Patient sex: M
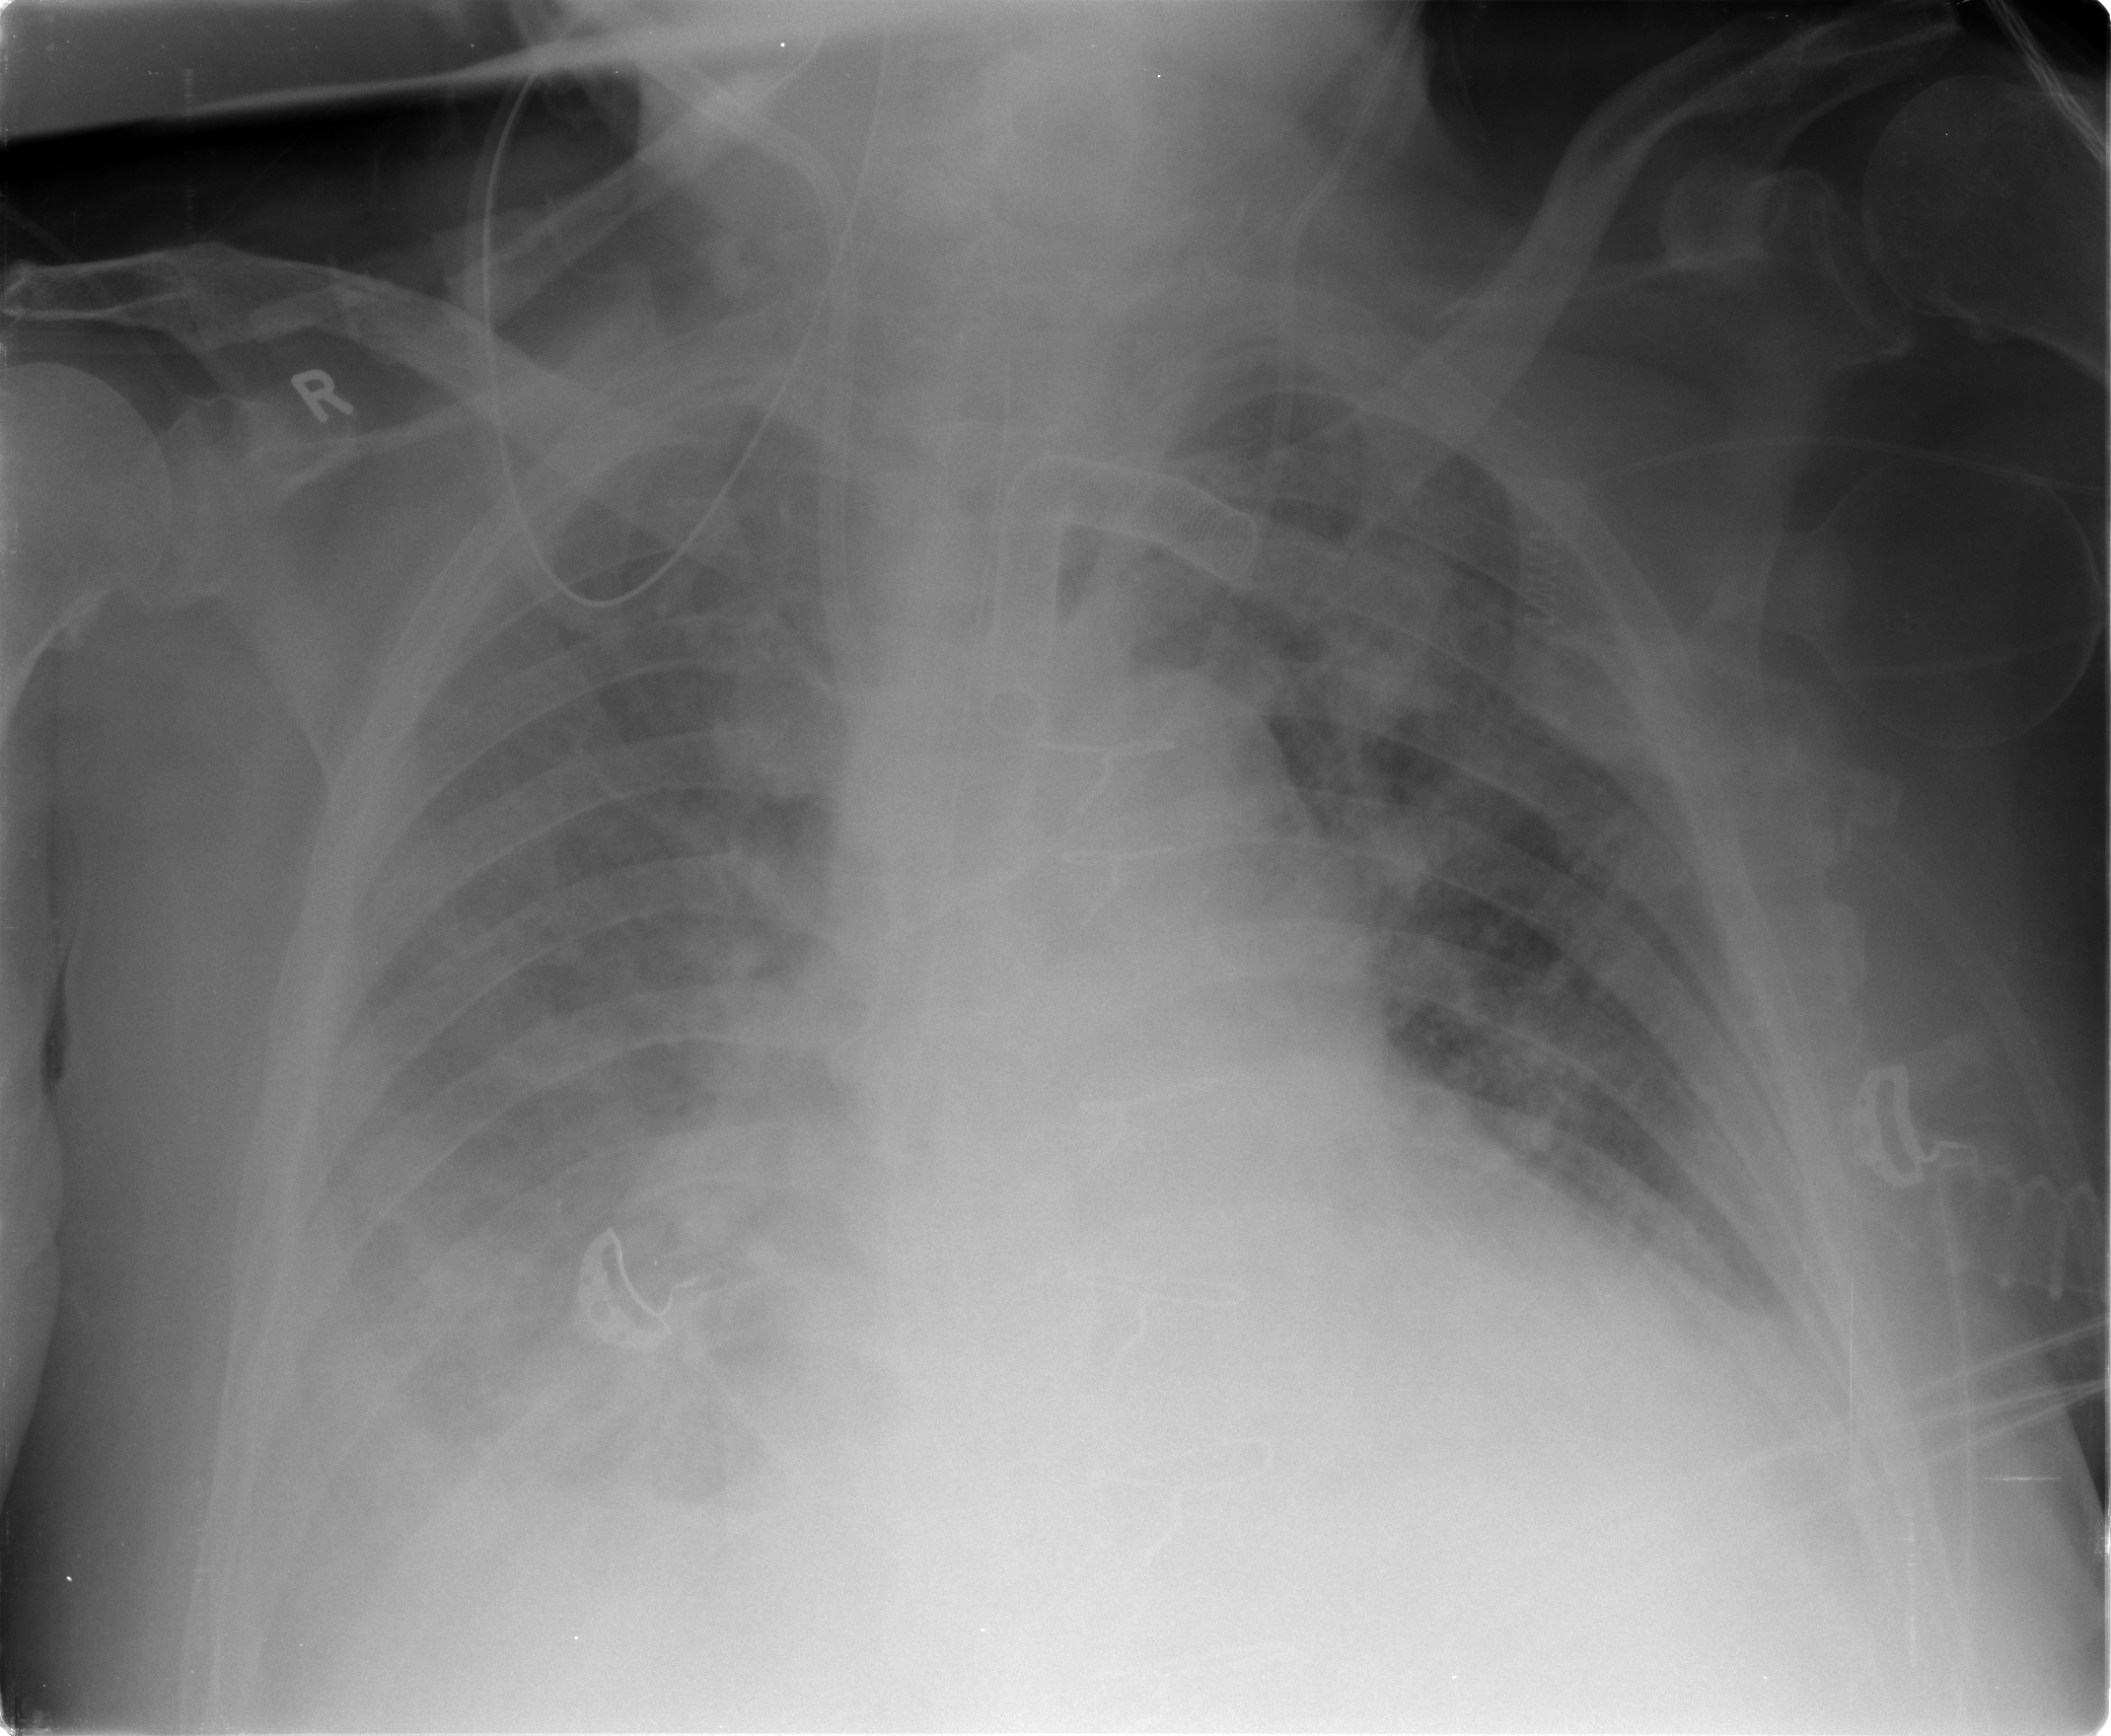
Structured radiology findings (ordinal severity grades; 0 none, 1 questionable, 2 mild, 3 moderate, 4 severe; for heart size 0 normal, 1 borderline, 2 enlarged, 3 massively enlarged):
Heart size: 2
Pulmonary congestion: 3
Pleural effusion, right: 3
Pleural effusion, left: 2
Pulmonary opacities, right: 3
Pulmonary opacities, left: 3
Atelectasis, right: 3
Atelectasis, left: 2